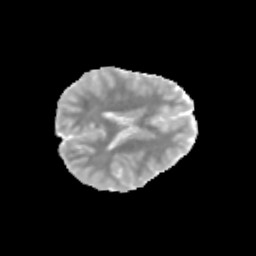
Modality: MD
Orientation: axial
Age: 10
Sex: female
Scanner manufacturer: siemens
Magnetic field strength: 3 T
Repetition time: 3.8 s
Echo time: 0.07 s